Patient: sex F, age 27
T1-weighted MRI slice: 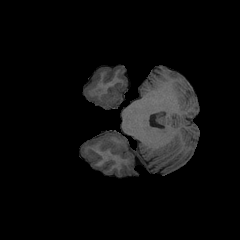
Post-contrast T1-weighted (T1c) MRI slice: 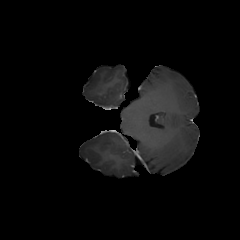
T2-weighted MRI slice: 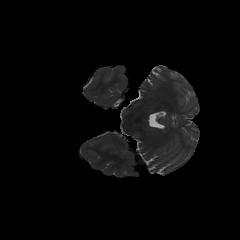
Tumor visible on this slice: no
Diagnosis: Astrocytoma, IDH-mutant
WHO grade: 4